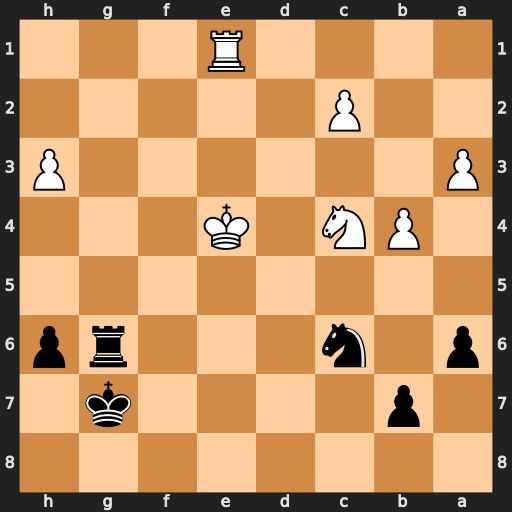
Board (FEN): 8/1p4k1/p1n3rp/8/1PN1K3/P6P/2P5/4R3
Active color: b
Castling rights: -
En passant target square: -
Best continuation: Re6+ Kd5 Rxe1